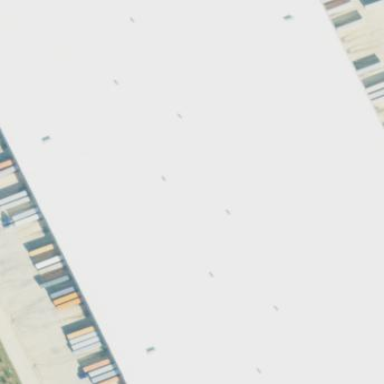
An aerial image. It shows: Warehouse.